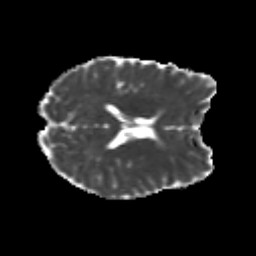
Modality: MD
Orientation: axial
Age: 26
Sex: male
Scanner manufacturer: siemens
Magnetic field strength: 3 T
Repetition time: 3.5 s
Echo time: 0.104 s